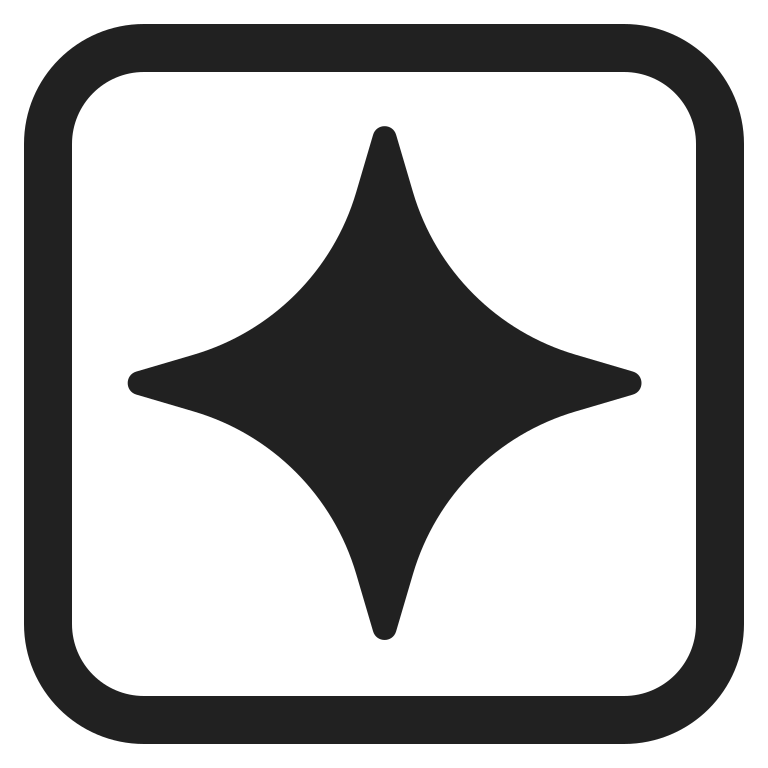
sparkle high contrast